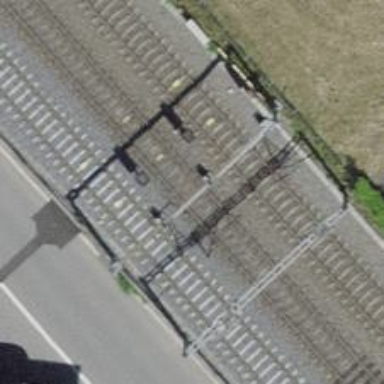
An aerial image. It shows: Single railway track with electrified contact line.